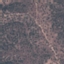
Land use / land cover class: HerbaceousVegetation